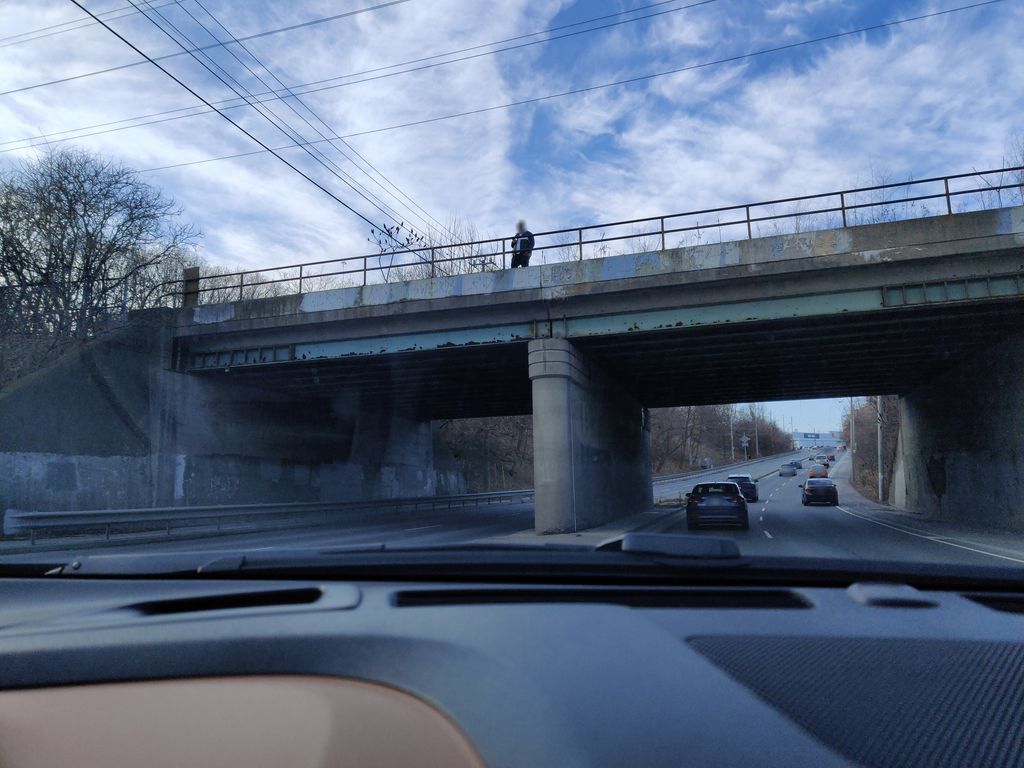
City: toronto